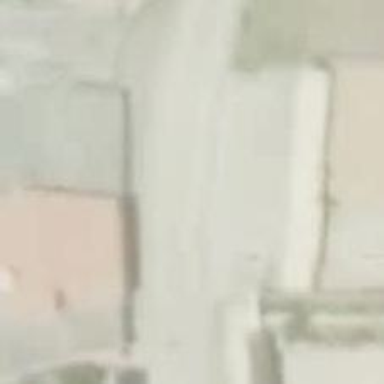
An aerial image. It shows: Residential road with concrete surface.